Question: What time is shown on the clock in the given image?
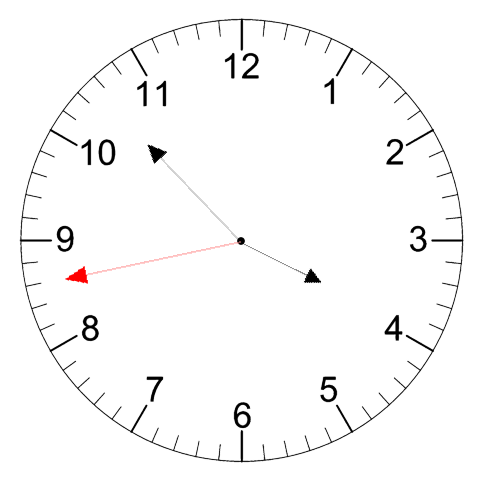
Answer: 03:52:43